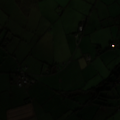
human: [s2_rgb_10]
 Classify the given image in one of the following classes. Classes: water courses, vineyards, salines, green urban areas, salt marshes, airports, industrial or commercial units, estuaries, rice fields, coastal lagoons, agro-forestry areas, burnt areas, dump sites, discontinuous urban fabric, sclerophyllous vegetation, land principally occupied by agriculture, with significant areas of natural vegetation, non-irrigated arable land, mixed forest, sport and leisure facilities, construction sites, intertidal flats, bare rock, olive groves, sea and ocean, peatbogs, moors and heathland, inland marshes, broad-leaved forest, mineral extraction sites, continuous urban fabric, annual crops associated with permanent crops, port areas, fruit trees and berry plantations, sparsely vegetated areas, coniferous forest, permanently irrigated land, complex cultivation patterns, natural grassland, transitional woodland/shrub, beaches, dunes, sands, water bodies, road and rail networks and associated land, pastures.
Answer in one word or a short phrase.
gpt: pastures, transitional woodland/shrub